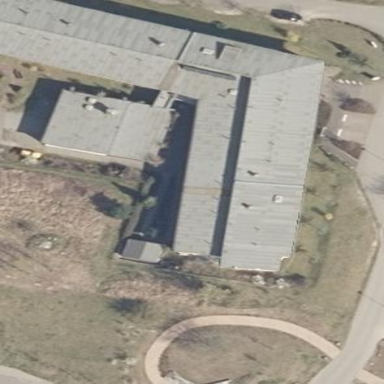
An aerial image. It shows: Nursing home building.